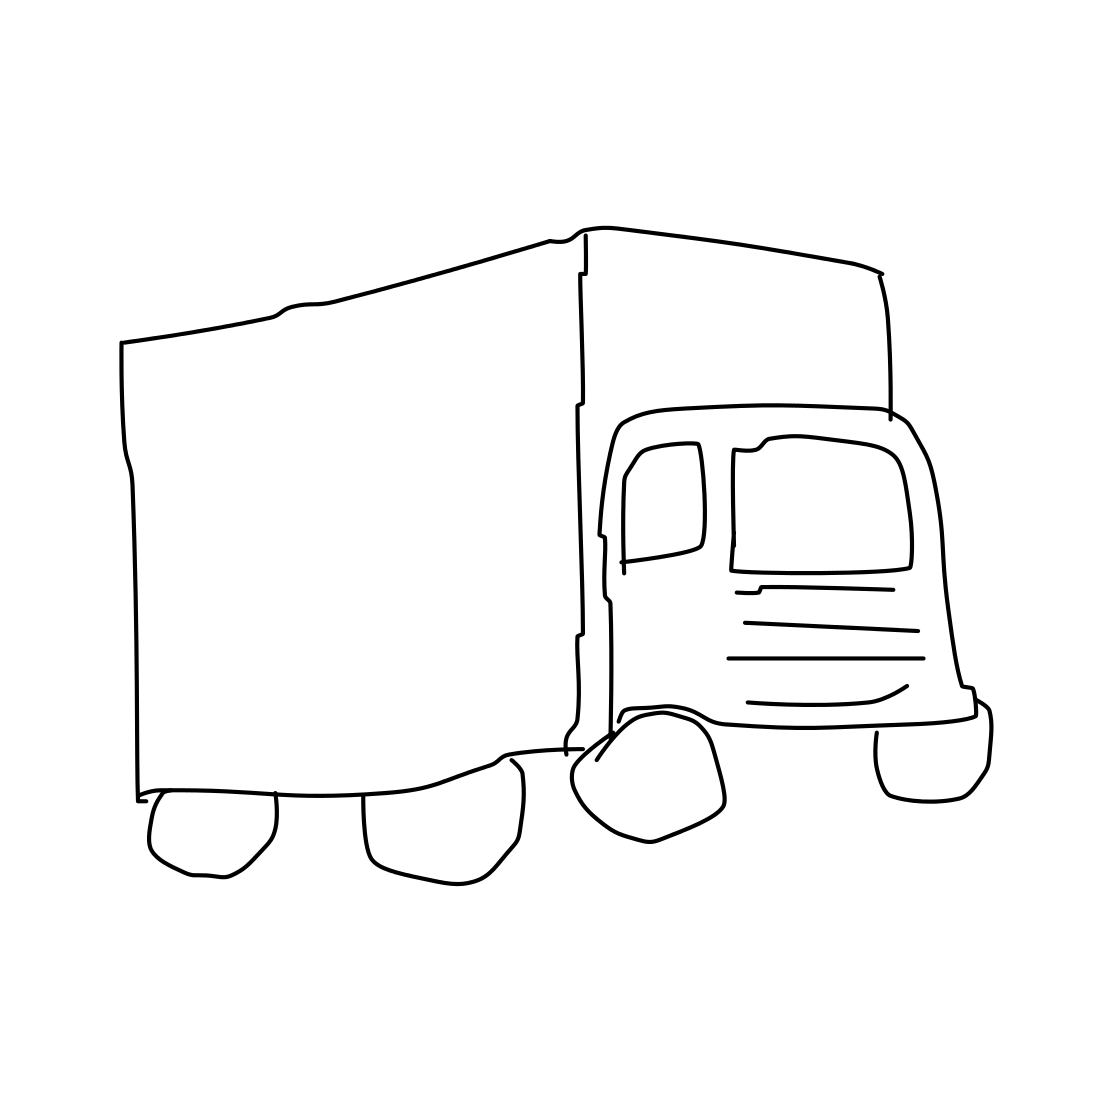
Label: truck